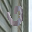
Label: 0